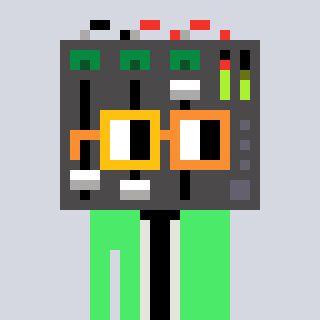
a pixel art character with square yellow and orange glasses, a mixer-shaped head and a teal-colored body on a cool background